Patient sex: F
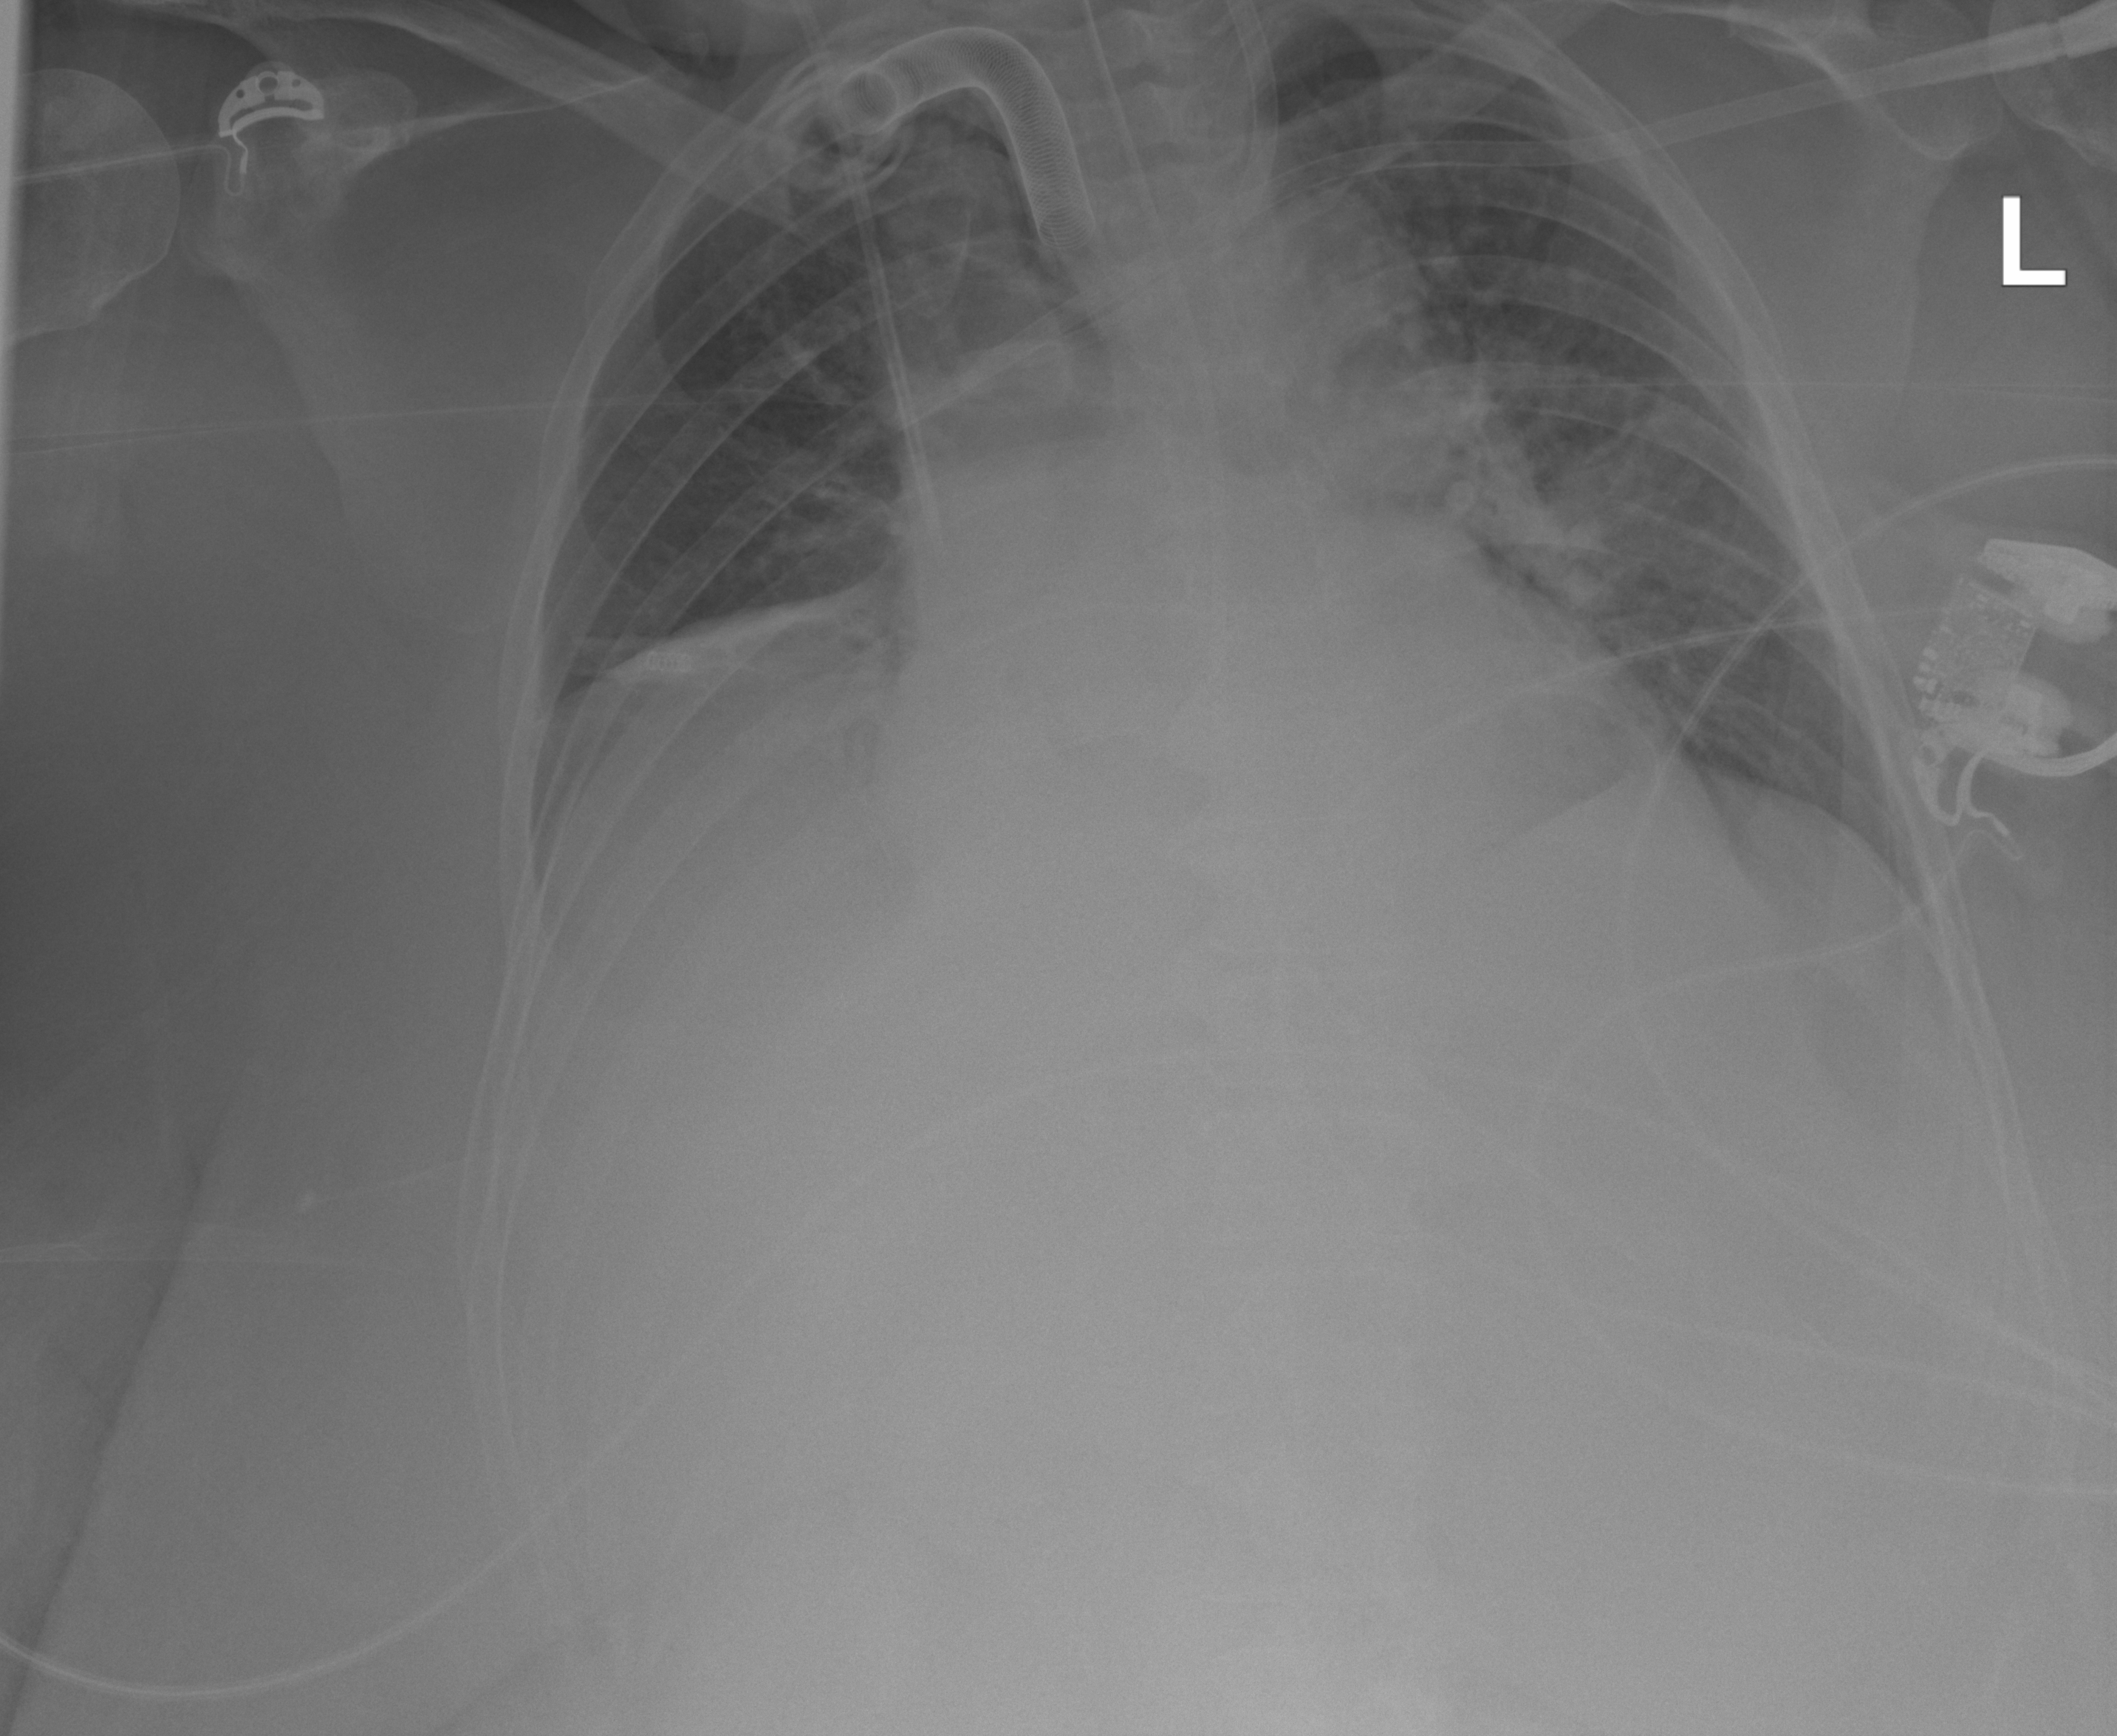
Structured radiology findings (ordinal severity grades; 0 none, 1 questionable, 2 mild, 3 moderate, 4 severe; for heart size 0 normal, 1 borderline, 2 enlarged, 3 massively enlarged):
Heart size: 2
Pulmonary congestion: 2
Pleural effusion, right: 0
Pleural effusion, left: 0
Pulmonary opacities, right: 2
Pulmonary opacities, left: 2
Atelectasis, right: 2
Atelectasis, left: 0